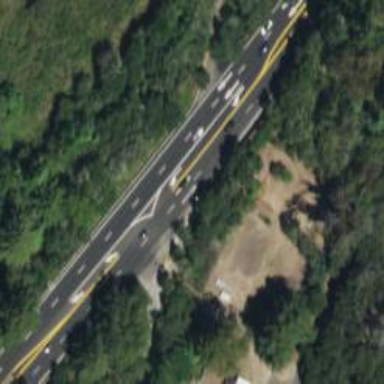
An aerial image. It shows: Asphalt trunk highway which is also expressway.